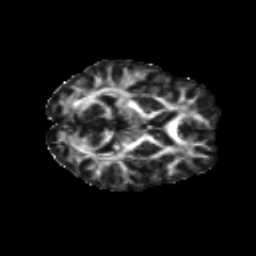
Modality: FA
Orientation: axial
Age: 24
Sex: female
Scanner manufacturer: siemens
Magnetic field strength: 3 T
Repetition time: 8.8 s
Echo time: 0.085 s